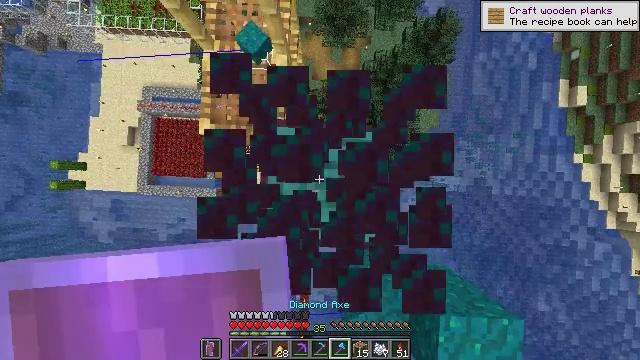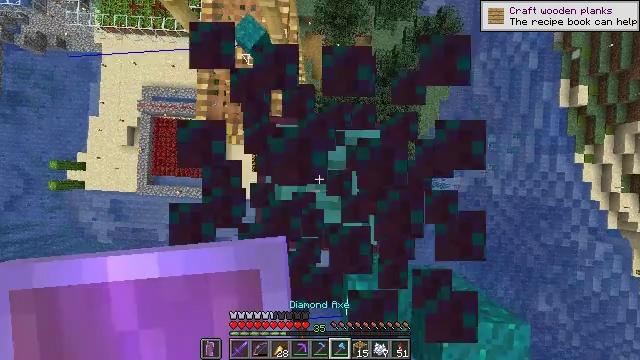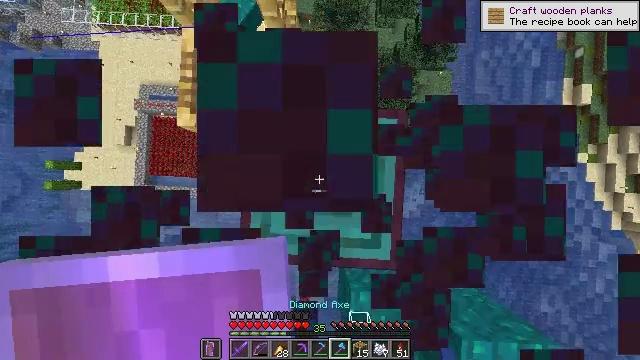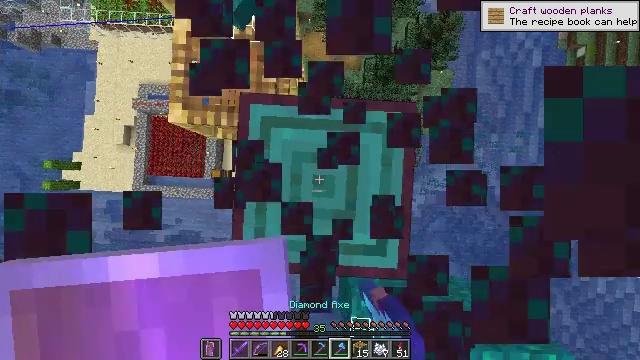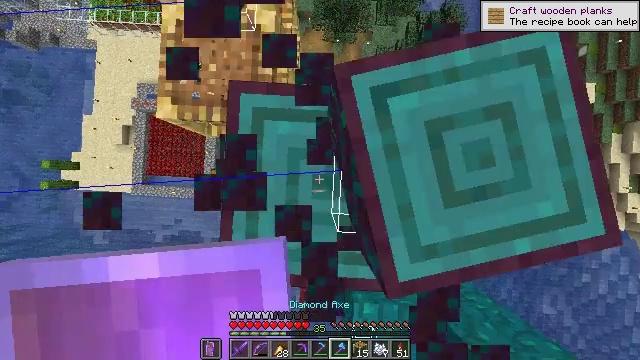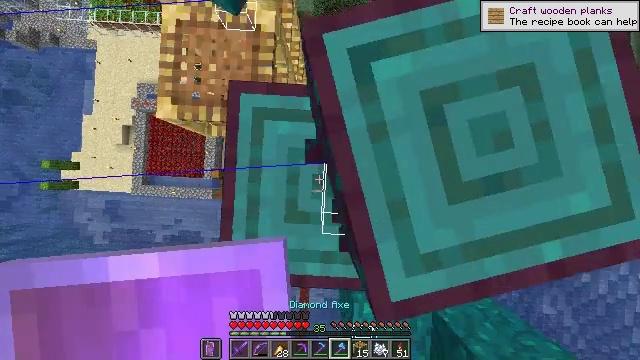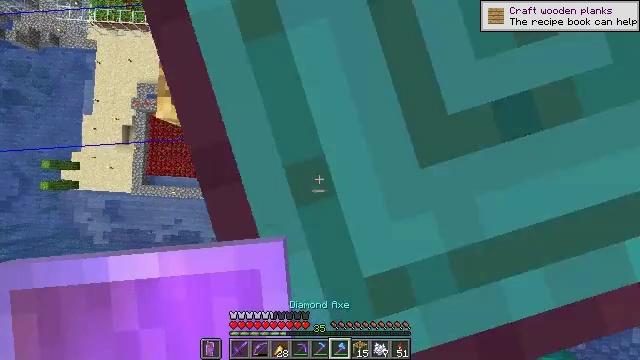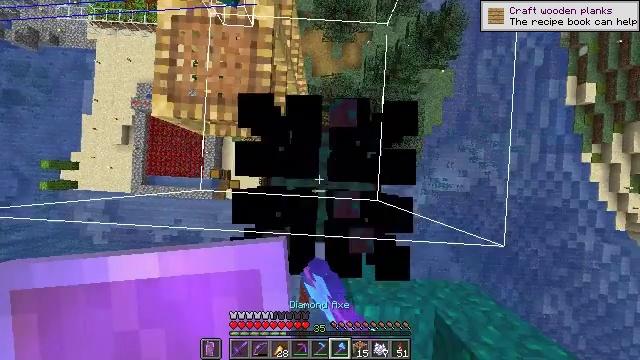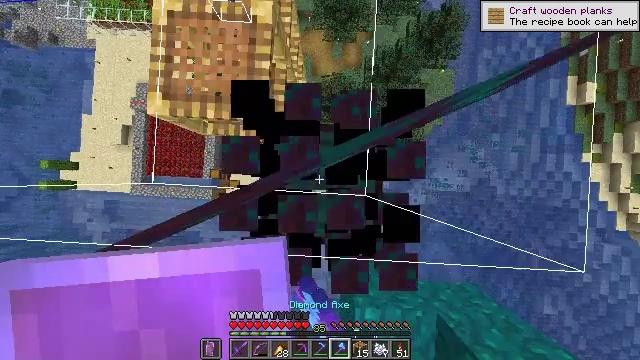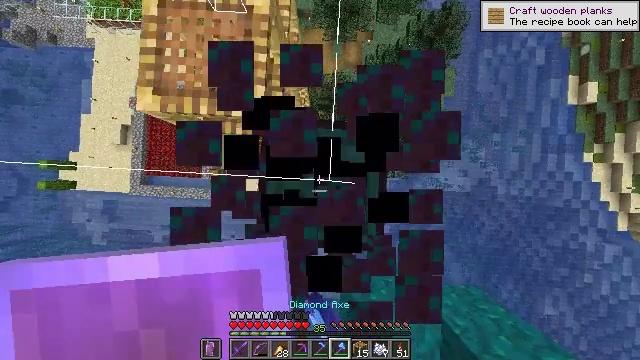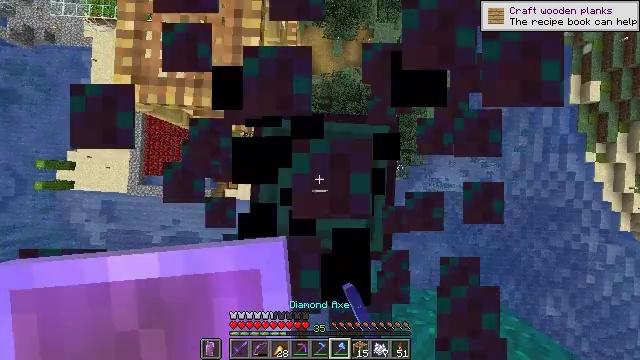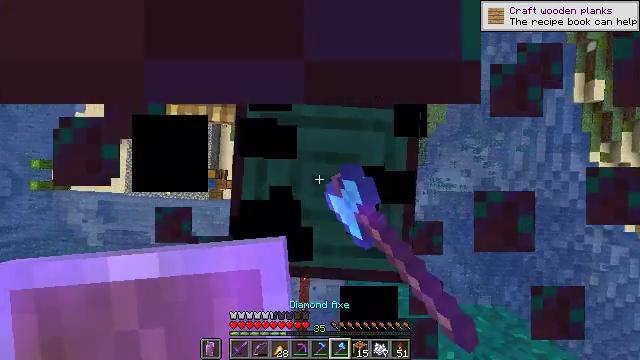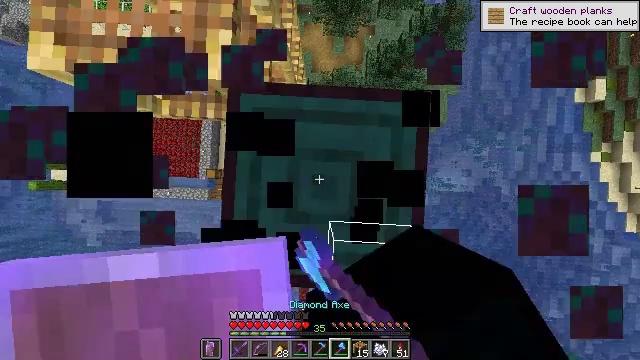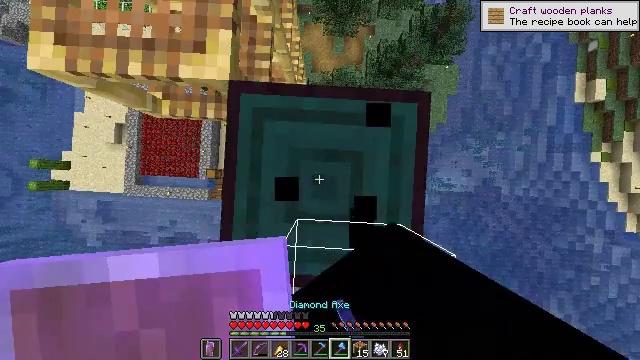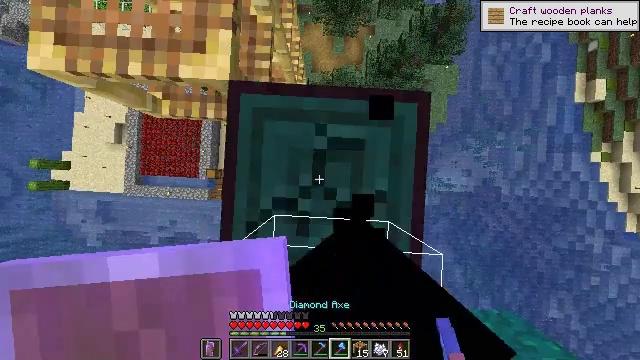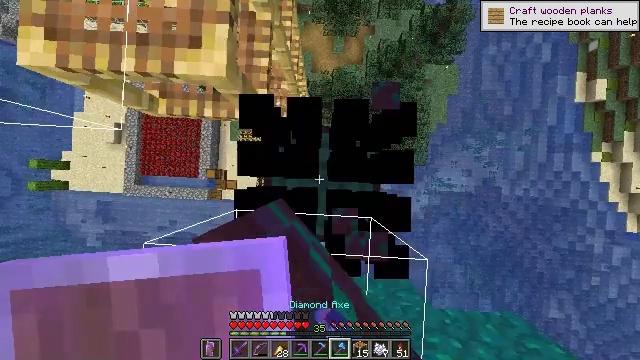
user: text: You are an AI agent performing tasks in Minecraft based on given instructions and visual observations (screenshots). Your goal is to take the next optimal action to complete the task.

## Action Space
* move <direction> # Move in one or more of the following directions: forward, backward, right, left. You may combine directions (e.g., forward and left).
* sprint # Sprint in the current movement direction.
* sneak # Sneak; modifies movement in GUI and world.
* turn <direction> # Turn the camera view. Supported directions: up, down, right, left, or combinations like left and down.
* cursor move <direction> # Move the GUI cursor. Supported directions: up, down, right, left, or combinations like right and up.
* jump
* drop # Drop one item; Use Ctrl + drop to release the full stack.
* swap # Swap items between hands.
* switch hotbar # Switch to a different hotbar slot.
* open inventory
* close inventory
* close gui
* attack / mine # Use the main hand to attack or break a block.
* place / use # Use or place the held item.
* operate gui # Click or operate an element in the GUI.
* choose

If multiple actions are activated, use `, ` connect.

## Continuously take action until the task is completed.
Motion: motion action
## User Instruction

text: Break the warped stem block.
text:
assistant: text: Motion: sneak, attack / mine
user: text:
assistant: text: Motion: sneak, attack / mine
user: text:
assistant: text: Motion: sneak, attack / mine
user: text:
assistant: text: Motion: sneak, attack / mine
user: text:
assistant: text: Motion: sneak, attack / mine
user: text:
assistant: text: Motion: sneak, attack / mine
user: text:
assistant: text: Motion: sneak, attack / mine
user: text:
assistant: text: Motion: sneak, attack / mine
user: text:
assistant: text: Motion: sneak, attack / mine
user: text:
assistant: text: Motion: sneak, attack / mine
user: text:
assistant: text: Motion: sneak, attack / mine
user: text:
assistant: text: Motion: sneak, attack / mine
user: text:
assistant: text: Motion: sneak, attack / mine
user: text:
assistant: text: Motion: sneak, attack / mine
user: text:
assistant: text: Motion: sneak, attack / mine
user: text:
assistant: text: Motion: sneak
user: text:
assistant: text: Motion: no_op
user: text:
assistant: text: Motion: no_op
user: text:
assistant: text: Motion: no_op
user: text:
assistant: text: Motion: no_op